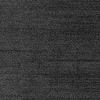
Atmospheric dust classification: dusty